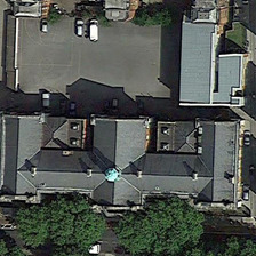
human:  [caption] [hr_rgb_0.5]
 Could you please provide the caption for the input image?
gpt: Some buildings are close to the road with some green trees on both sides.

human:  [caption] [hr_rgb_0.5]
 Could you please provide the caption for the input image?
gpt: There are many green trees on both sides of the street.

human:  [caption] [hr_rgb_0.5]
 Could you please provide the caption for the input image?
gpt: There are several buildings near a road. There are several green trees on both sides of the road.

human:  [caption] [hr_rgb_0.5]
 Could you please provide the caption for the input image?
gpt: several buildings are close to a road with different green trees on two sides of it.

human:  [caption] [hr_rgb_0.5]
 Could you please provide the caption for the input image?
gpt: Several buildings are near A Road with several green trees on two sides of it.